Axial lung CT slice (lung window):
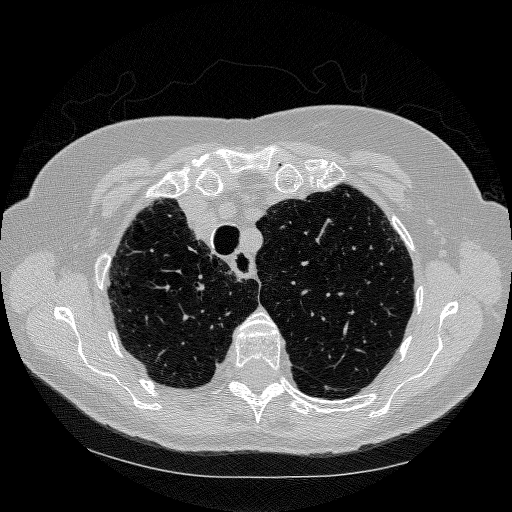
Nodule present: no